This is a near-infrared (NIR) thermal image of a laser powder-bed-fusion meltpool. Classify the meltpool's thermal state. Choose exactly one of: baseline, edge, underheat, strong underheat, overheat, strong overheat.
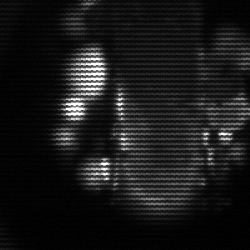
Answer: strong underheat